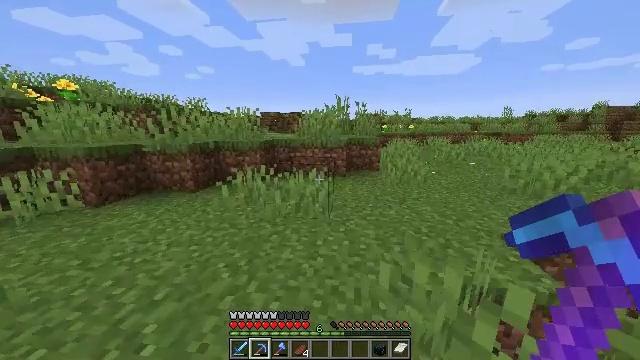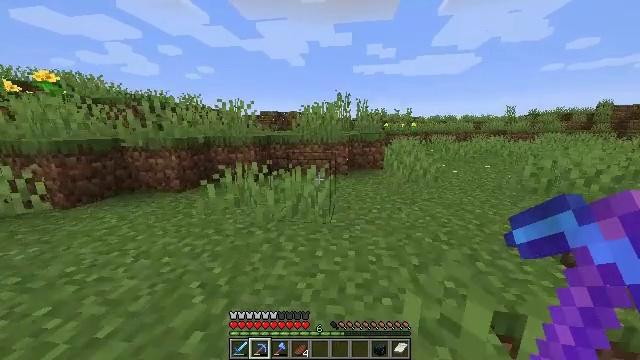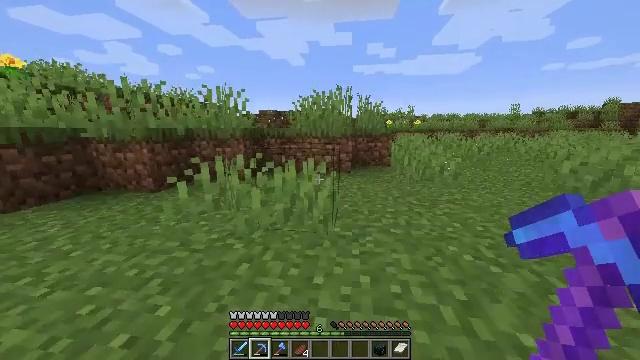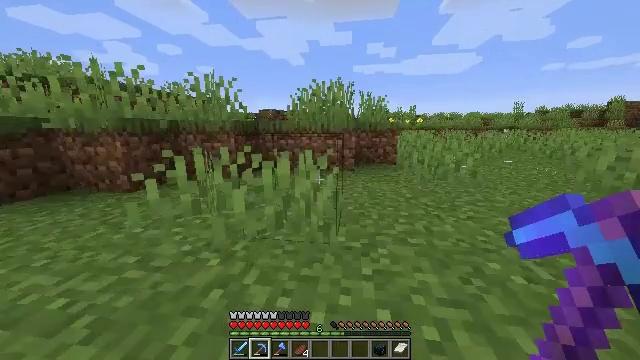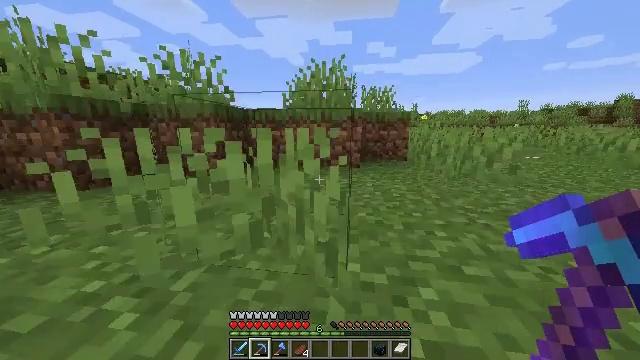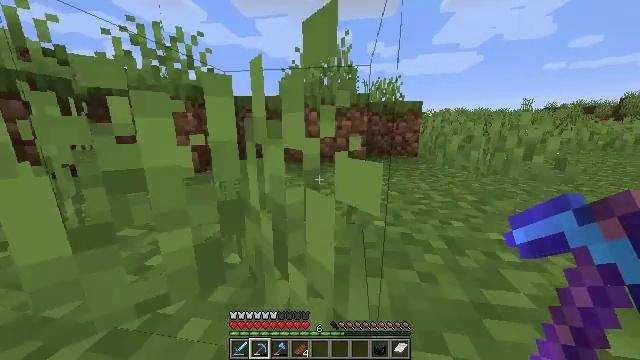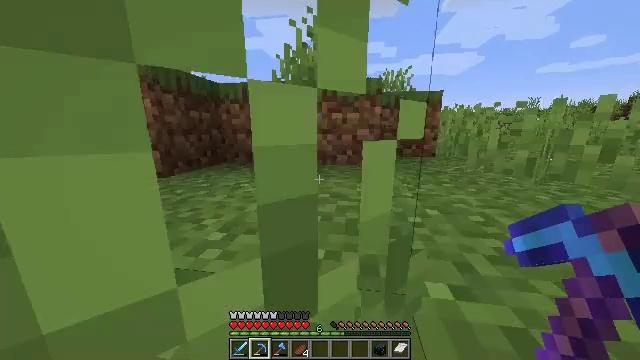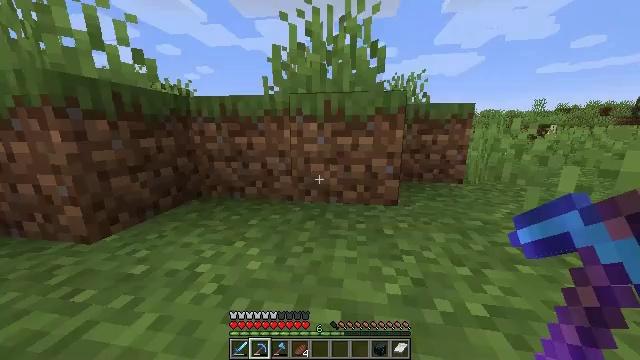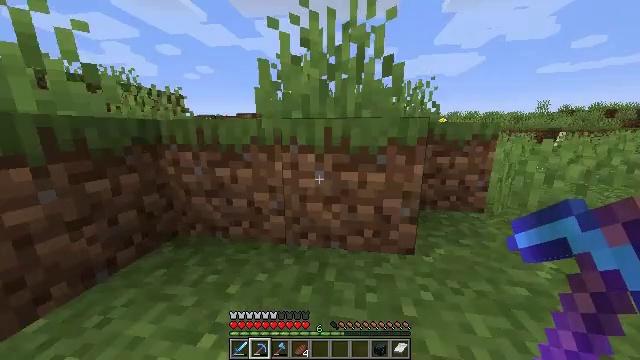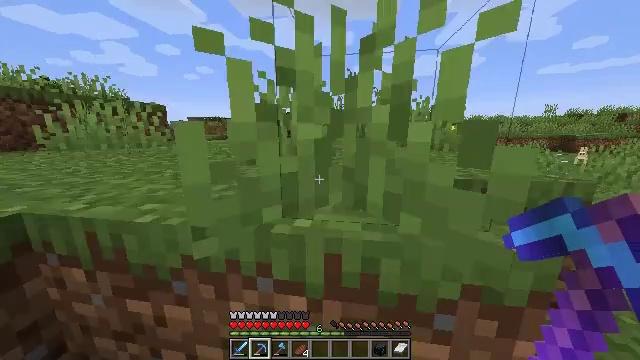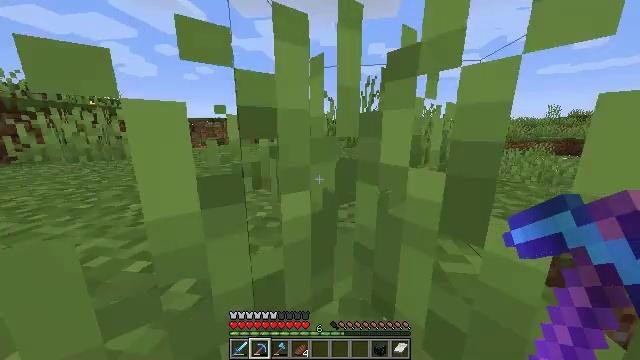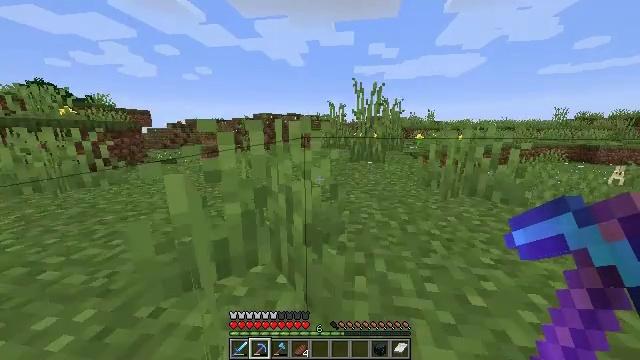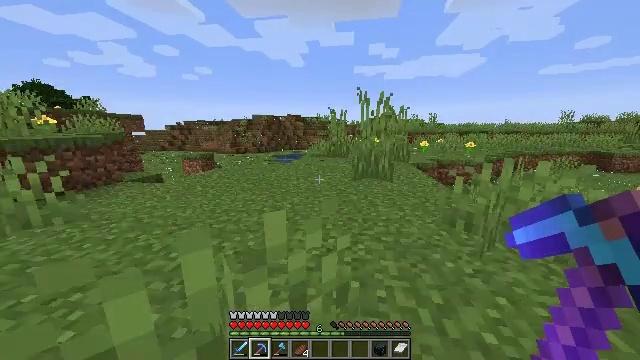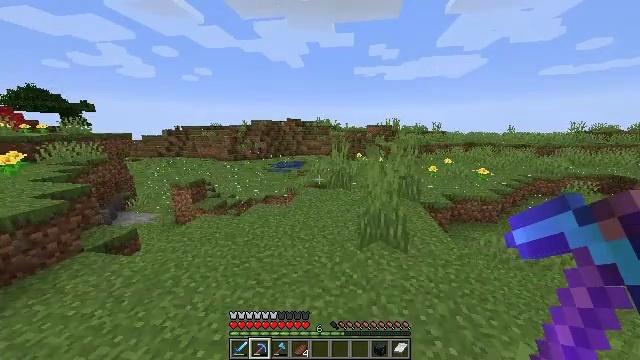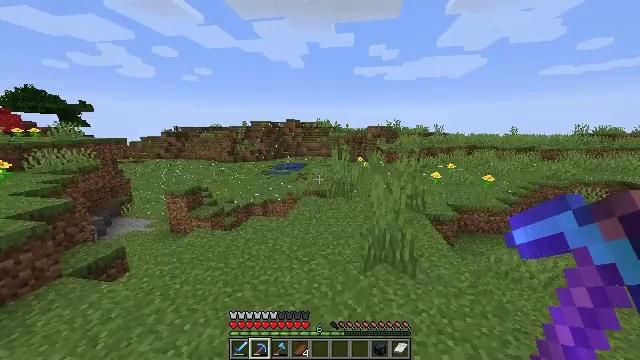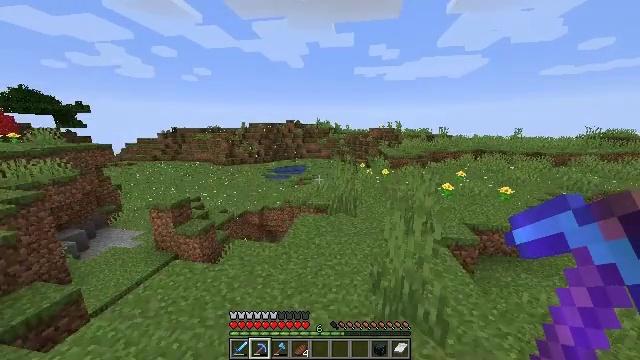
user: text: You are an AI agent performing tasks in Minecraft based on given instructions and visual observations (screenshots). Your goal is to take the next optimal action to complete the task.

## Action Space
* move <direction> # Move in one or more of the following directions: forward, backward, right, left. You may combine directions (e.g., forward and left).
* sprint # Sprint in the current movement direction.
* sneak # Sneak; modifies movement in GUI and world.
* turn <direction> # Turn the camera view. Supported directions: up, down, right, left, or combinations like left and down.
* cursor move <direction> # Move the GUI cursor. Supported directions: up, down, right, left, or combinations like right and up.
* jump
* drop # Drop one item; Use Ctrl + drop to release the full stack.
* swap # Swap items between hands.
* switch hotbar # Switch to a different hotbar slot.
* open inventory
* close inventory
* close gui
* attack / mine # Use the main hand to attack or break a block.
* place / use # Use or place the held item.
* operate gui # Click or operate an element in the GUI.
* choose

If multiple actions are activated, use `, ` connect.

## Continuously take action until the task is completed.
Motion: motion action
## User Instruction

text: Break the birch log in the forest.
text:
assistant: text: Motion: move forward, sprint, jump
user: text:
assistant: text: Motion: move forward, sprint, jump
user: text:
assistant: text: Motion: move forward, sprint
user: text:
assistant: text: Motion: move forward, sprint, jump
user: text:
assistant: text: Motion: move forward, sprint, jump
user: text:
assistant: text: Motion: move forward, sprint, jump
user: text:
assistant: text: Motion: move forward, sprint, jump
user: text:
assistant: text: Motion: move forward, sprint, jump
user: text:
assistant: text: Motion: move forward, sprint, jump
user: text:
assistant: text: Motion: move forward, sprint, jump
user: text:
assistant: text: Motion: move forward, sprint, jump
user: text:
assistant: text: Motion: move forward, sprint, jump
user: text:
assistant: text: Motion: move forward, sprint, jump
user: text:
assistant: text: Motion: move forward, sprint, jump
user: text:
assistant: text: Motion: move forward, sprint, jump
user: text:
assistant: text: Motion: move forward, sprint, jump
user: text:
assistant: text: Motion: move forward, sprint, jump
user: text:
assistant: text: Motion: move forward, sprint, jump
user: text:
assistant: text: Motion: move forward, sprint, turn right, jump
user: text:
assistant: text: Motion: move forward and move right, sprint, turn right, jump
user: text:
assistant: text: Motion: move forward and move right, sprint, turn right, jump
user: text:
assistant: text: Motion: move forward and move right, sprint, jump
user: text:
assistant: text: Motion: move forward and move right, sprint, jump
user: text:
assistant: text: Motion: move forward, sprint, jump
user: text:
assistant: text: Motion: move forward, sprint, jump
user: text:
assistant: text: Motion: move forward, sprint, jump
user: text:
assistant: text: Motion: move forward, sprint, jump
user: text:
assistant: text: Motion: move forward, sprint, jump
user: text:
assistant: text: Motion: move forward, sprint, turn right
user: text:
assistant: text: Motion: move forward, sprint